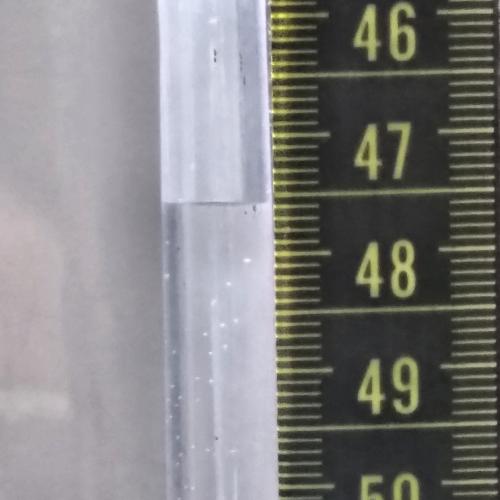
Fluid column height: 47.6 cm